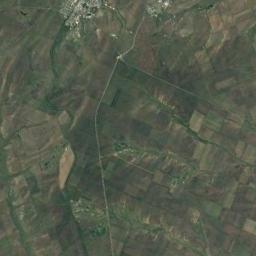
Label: rectangular_farmland